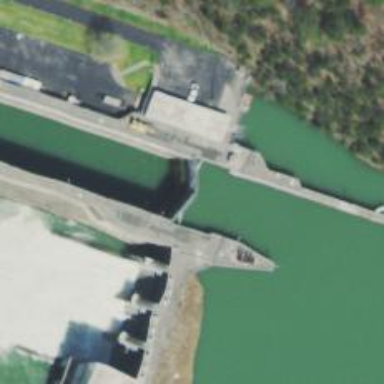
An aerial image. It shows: Lock gate along waterway.